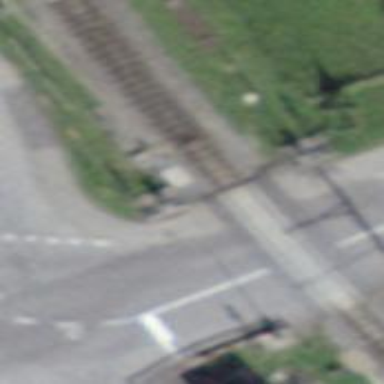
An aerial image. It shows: Railway switch.